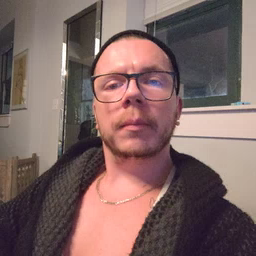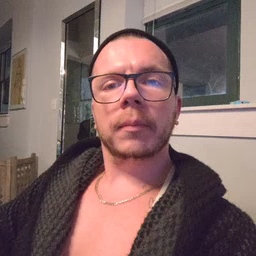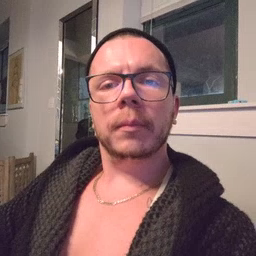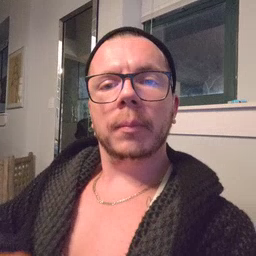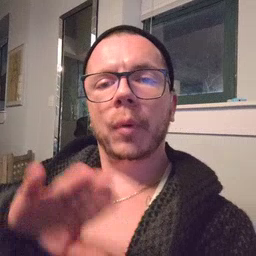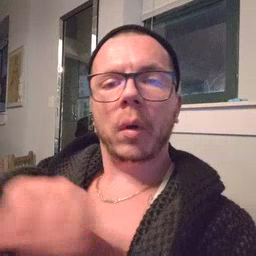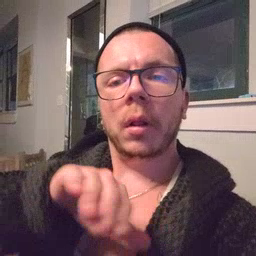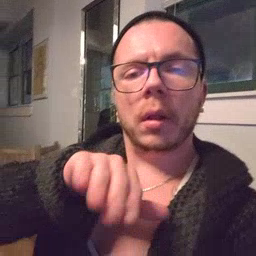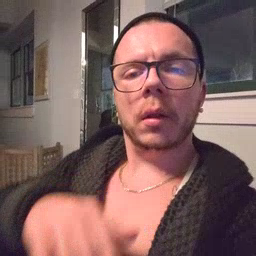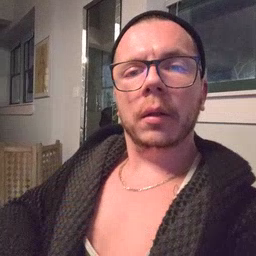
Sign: pool